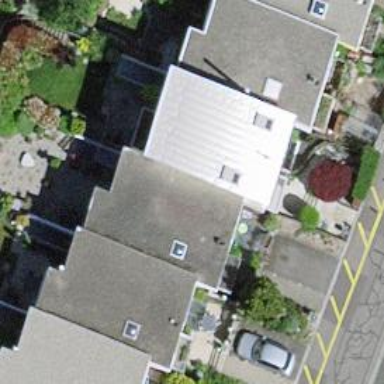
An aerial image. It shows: Terrace building with flat roof.